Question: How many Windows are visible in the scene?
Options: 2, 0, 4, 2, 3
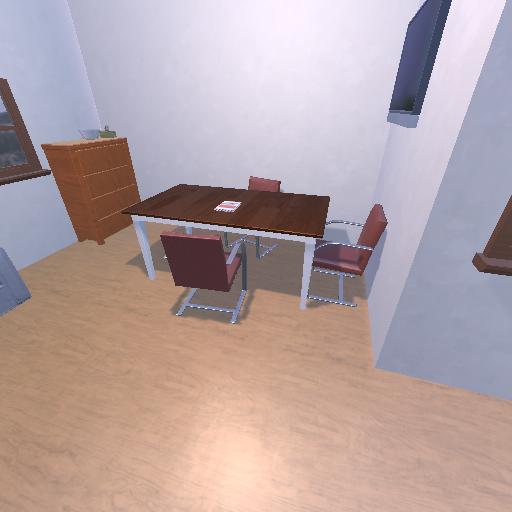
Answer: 2